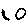
Label: moon